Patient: sex F, age 46
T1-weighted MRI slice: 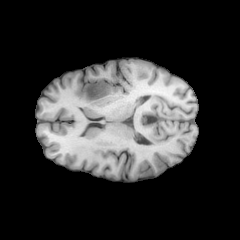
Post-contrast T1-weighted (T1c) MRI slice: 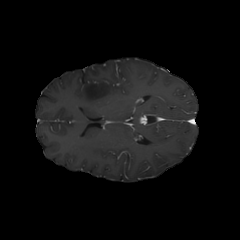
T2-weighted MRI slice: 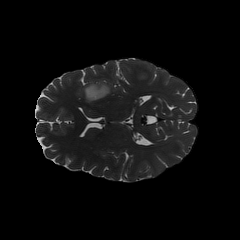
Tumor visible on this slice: yes
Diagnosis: Astrocytoma, IDH-mutant
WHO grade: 2